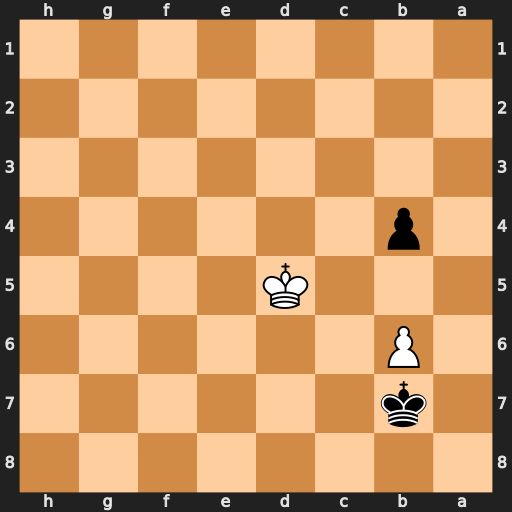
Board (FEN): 8/1k6/1P6/3K4/1p6/8/8/8
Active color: b
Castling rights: -
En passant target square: -
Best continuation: b3 Kd4 b2